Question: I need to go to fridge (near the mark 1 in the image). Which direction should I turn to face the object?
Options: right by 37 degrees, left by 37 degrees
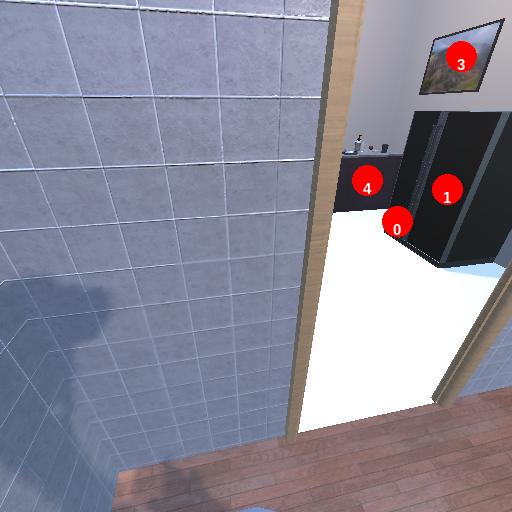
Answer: right by 37 degrees